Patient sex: F
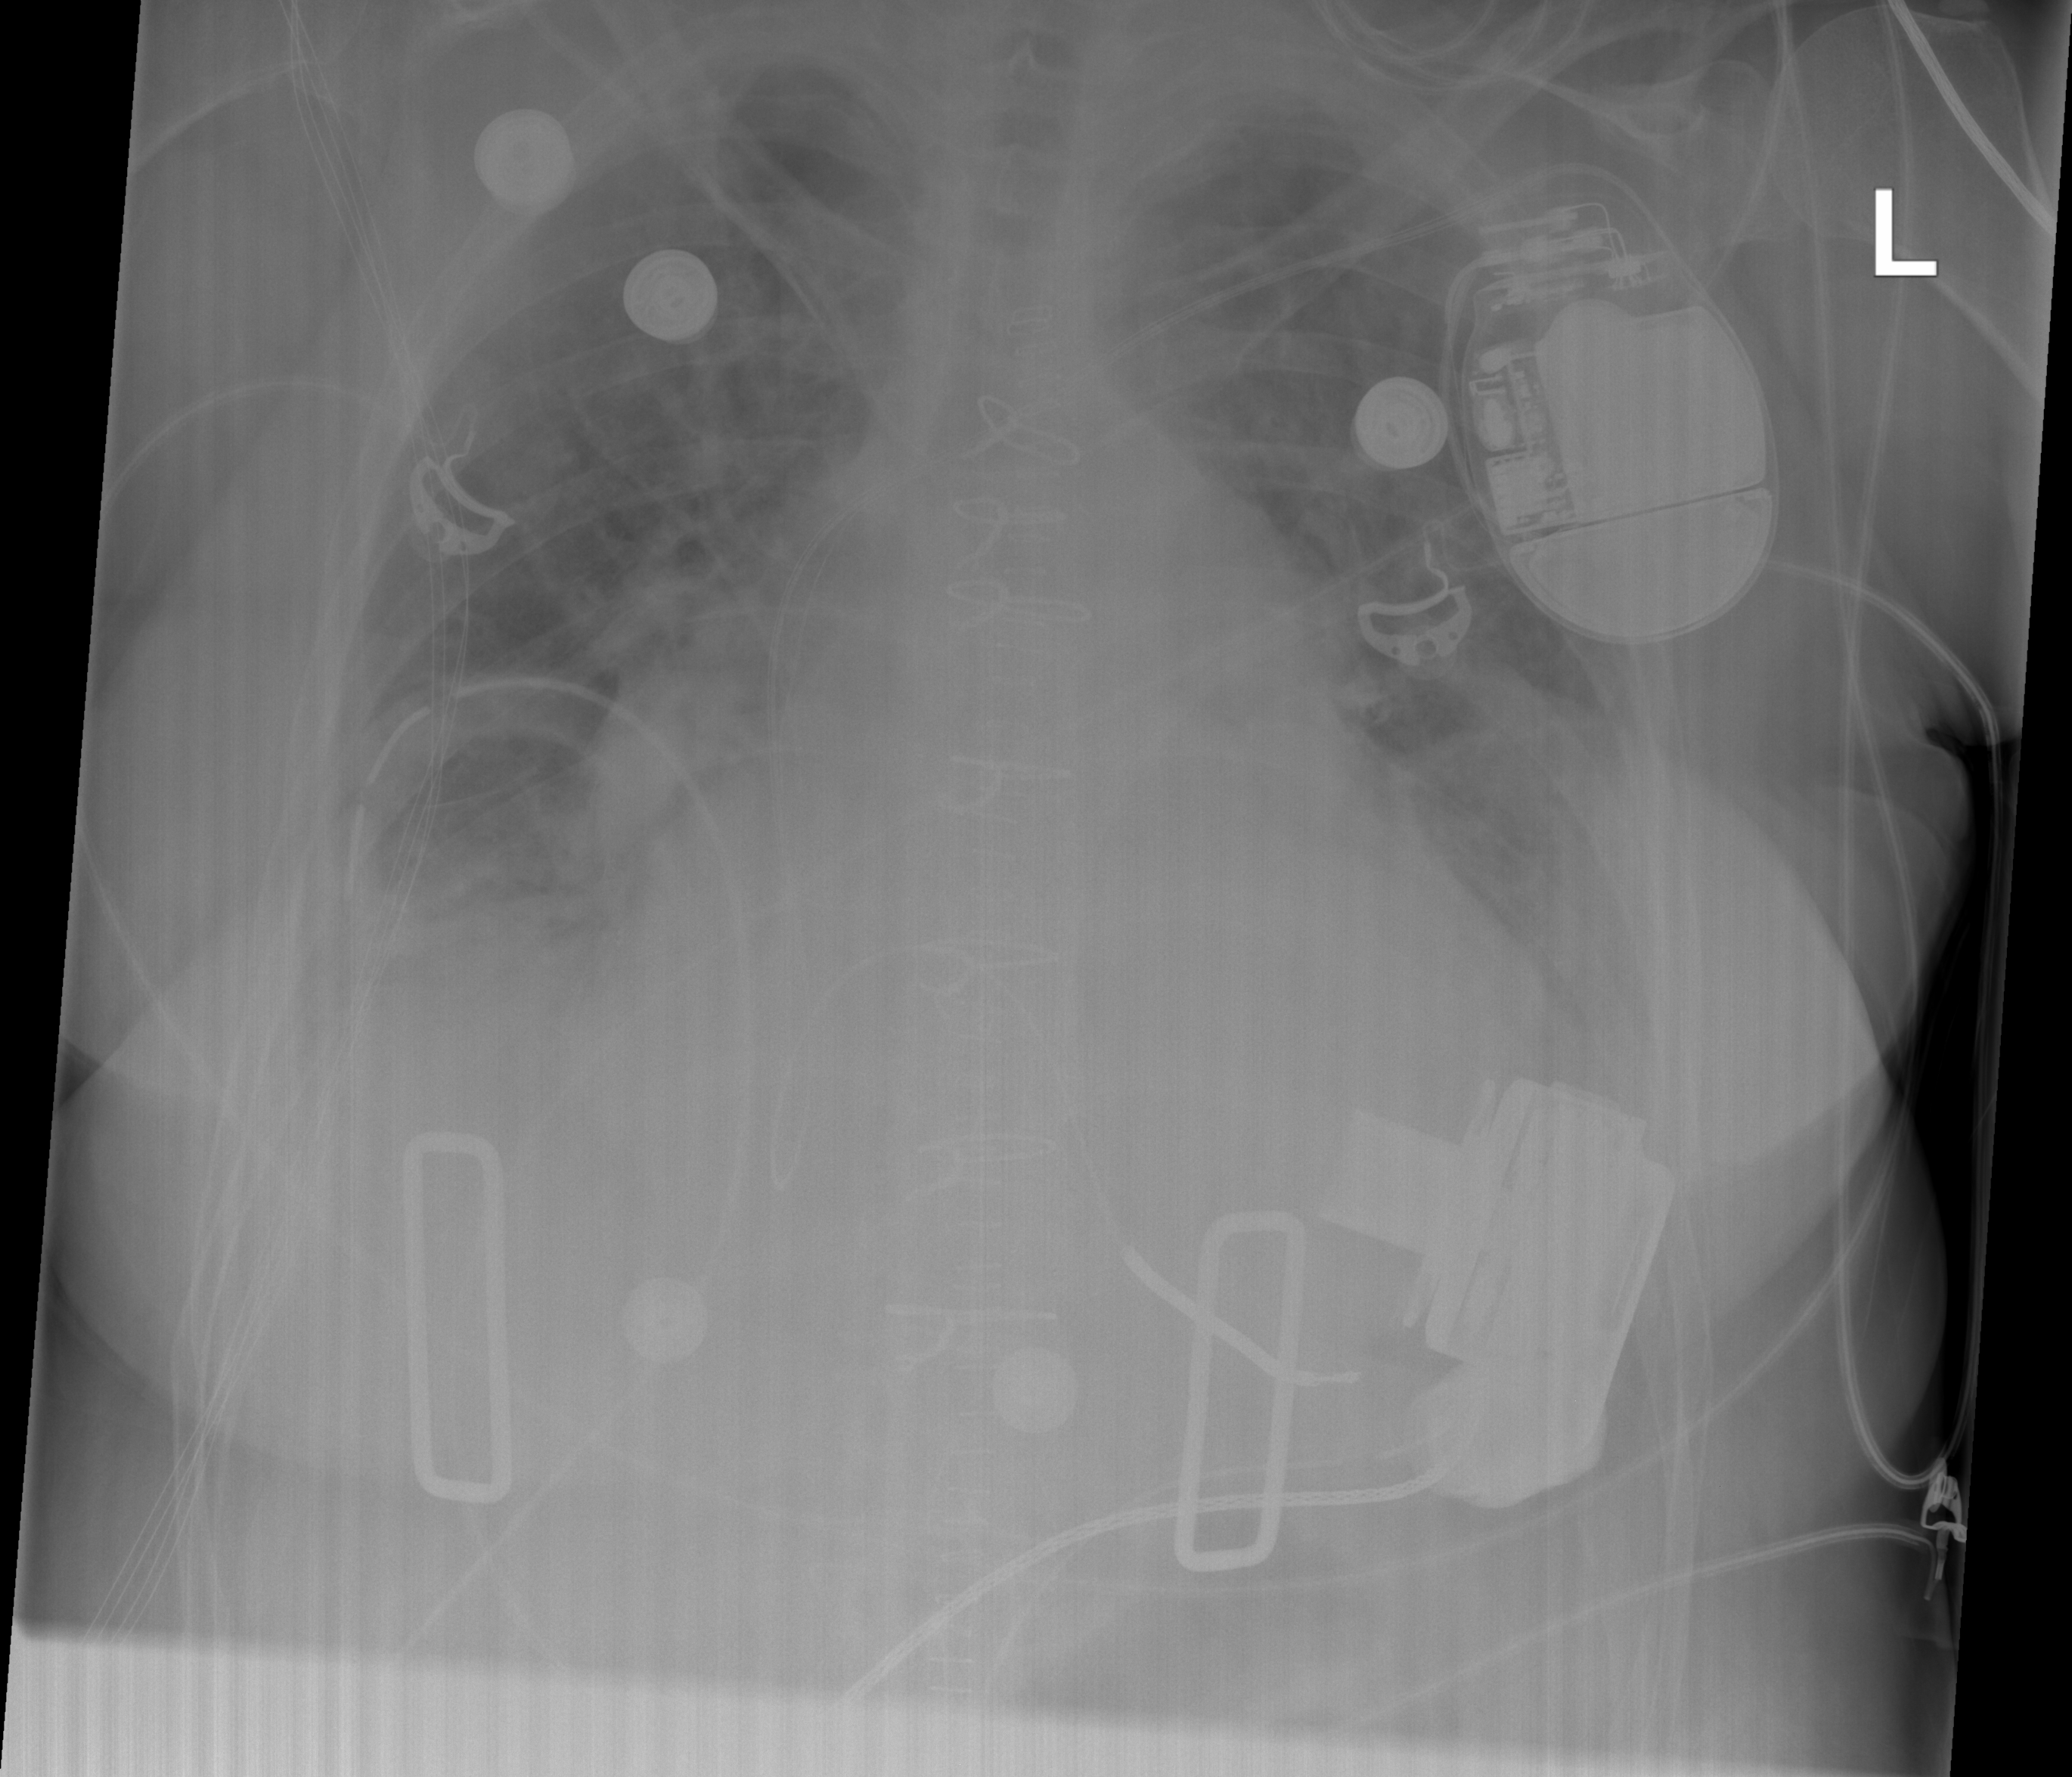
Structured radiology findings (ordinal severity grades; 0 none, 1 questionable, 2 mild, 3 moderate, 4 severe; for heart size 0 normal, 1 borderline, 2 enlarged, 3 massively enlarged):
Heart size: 3
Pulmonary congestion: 0
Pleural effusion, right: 2
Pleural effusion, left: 2
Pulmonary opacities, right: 0
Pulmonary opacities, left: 0
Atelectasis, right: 2
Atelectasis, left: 2